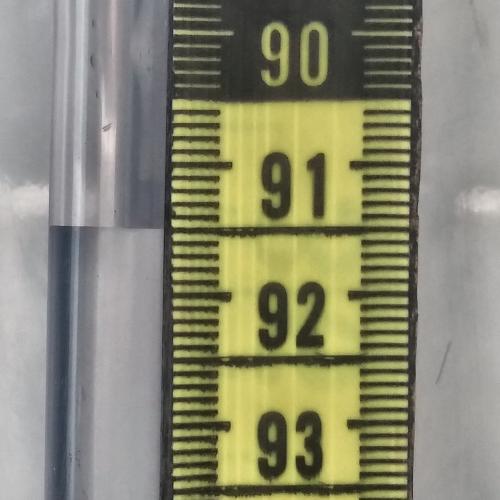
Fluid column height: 91.5 cm